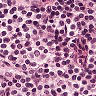
Metastatic tissue present: no